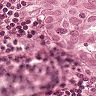
Metastatic tissue present: yes